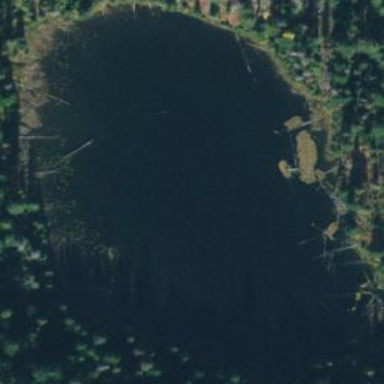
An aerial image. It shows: Pond surrounded by natural water.